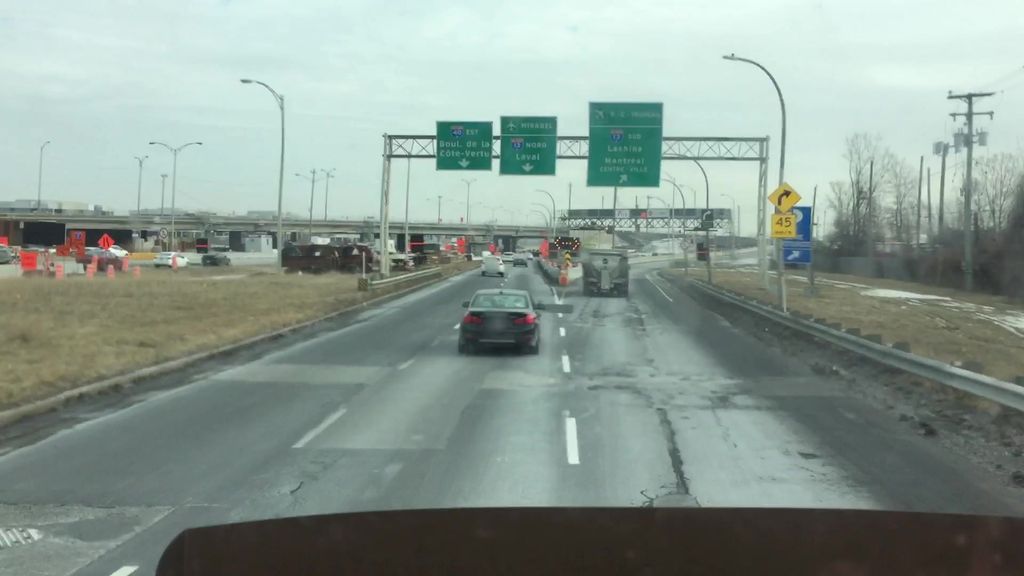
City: montreal